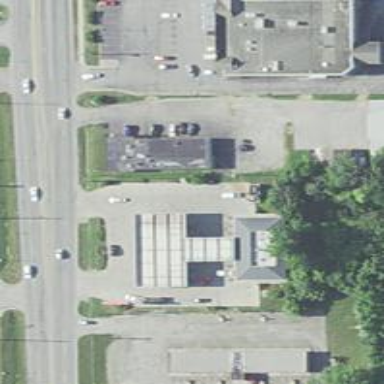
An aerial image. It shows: Convenience shop.